Question: Basic problem: plugging in an external mouse causes both chrome and firefox to add scrollbars to a page (that I built) in my browser. I'm trying to figure out why this is, but having a hard time finding information. We've tested and reproduced the problem on OSX 10.7.5 and 10.8.5.
My theory is that since both browsers are responding in this manner, the sequence of events is something like:
1. plug in external mouse.
2. The OS recognizes the mouse and sends some sort of event to running applications.
3. The running applications receive this event, and change the rendering of the page.
I've diffed the computed styles of both states, and there is no difference, just to rule it out. Here's an animated gif of what's happening. the only thing I'm doing to trigger the change is plugging in an external mouse:

My question is, what kind of event is sent from the OS to the browser when an external mouse is plugged in, and how do I dig deeper into how that event is being dealt with?
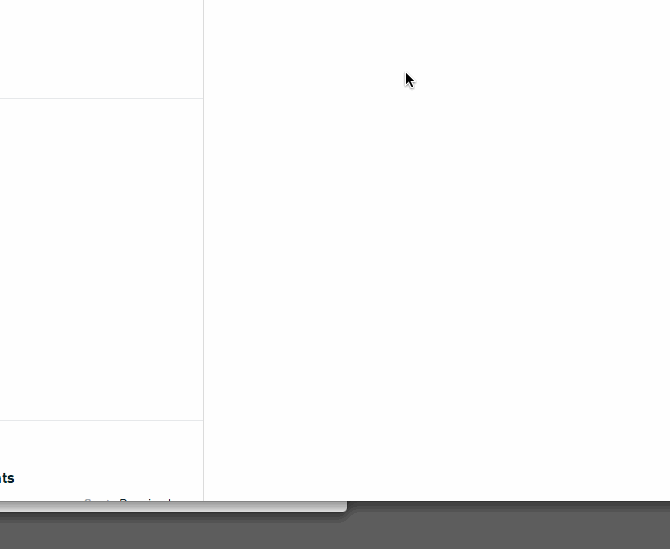
Answer: If I'm not totally misunderstanding your problem, then this has nothing to do with the browser, but rather is a feature of OS X to hide the scrollbars (in every supported program) as long as you're using an input device that doesn't need scrollbars (like a MacBook's trackpad). If this is the case, then the scrollbars should also appear in e.g. Finder with your mouse plugged in.
To change this behavior, go to 'System Preferences' > 'General' and select 'Always' under 'Show scroll bars'.